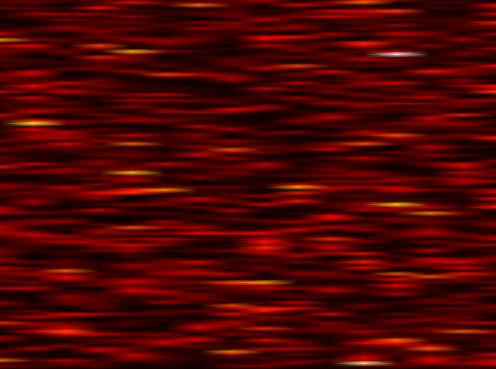
Label: WOLA